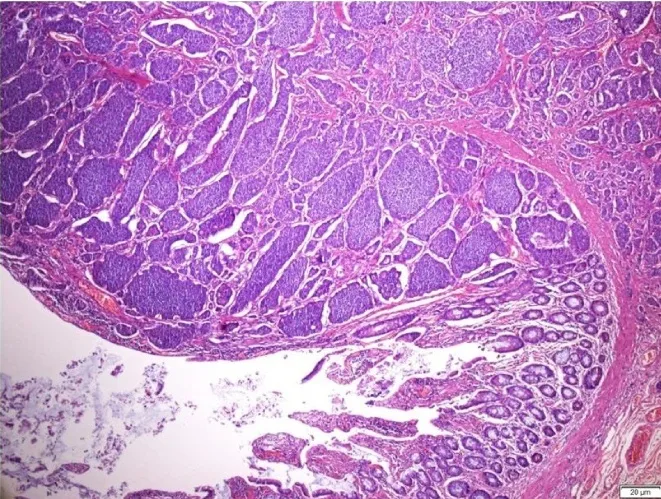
Mucosal-submucosal tumour with eroded overlying mucosa. The tumour cells form nests and trabeculae (H&E, x40).
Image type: pathology (h&e)